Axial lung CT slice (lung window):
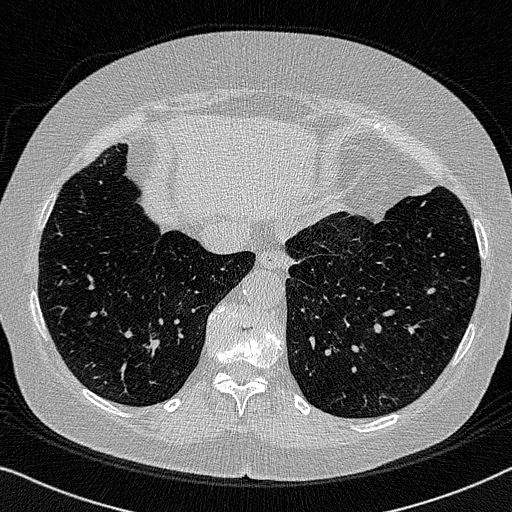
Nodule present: no